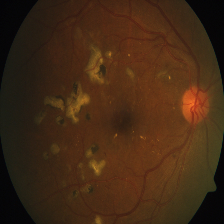
Diabetic retinopathy grade: Severe